Question: I have dynamically created a table in asp.net and Each cell in a row contains Option Button and Text Box respectively.The Option Buttons in a row are grouped.So,Only one Option Button Can be selected in a row.My Table contains m columns and n rows.
Now i want to get the selected Option Button value in each row when the form is submitted.

Above Table Contains 3 rows and 4 columns.
row :1 -> contains header.
row :2 ->[2,0] is a option button,[2,1] is a text box,[2,2] is a Option,[2,3] is Text Box
.
.
.
Last Row -> is a sumbit button.
So Now i want to get the selected options button value of each row when submit button is pressed.
Please guide me to get out of this issue...
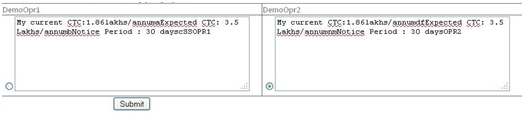
Answer: Note: Here 'tbl' is an instance of 'HtmlTable' control
'''
foreach (TableRow row in tbl.Rows)
{
foreach (TableCell cell in r.Cells)
{
RadioButton r = c.FindControl("radiobuttonID");
// find your radiobutton & get needed values from that
}
}
'''